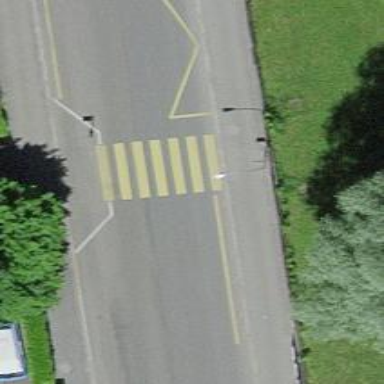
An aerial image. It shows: Kerb serving as barrier.